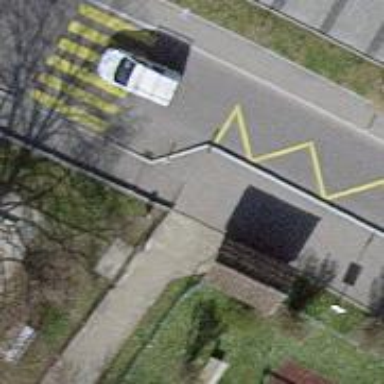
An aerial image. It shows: Platform for public transport on the road.